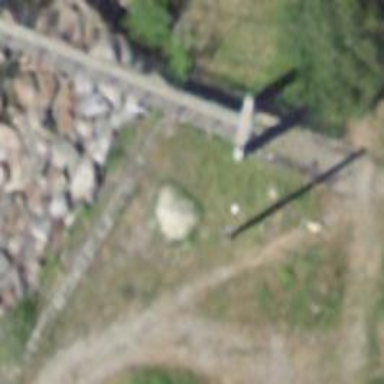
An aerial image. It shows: Path on bridge.